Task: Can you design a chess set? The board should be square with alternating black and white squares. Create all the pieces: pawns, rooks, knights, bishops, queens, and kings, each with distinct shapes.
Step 2356:
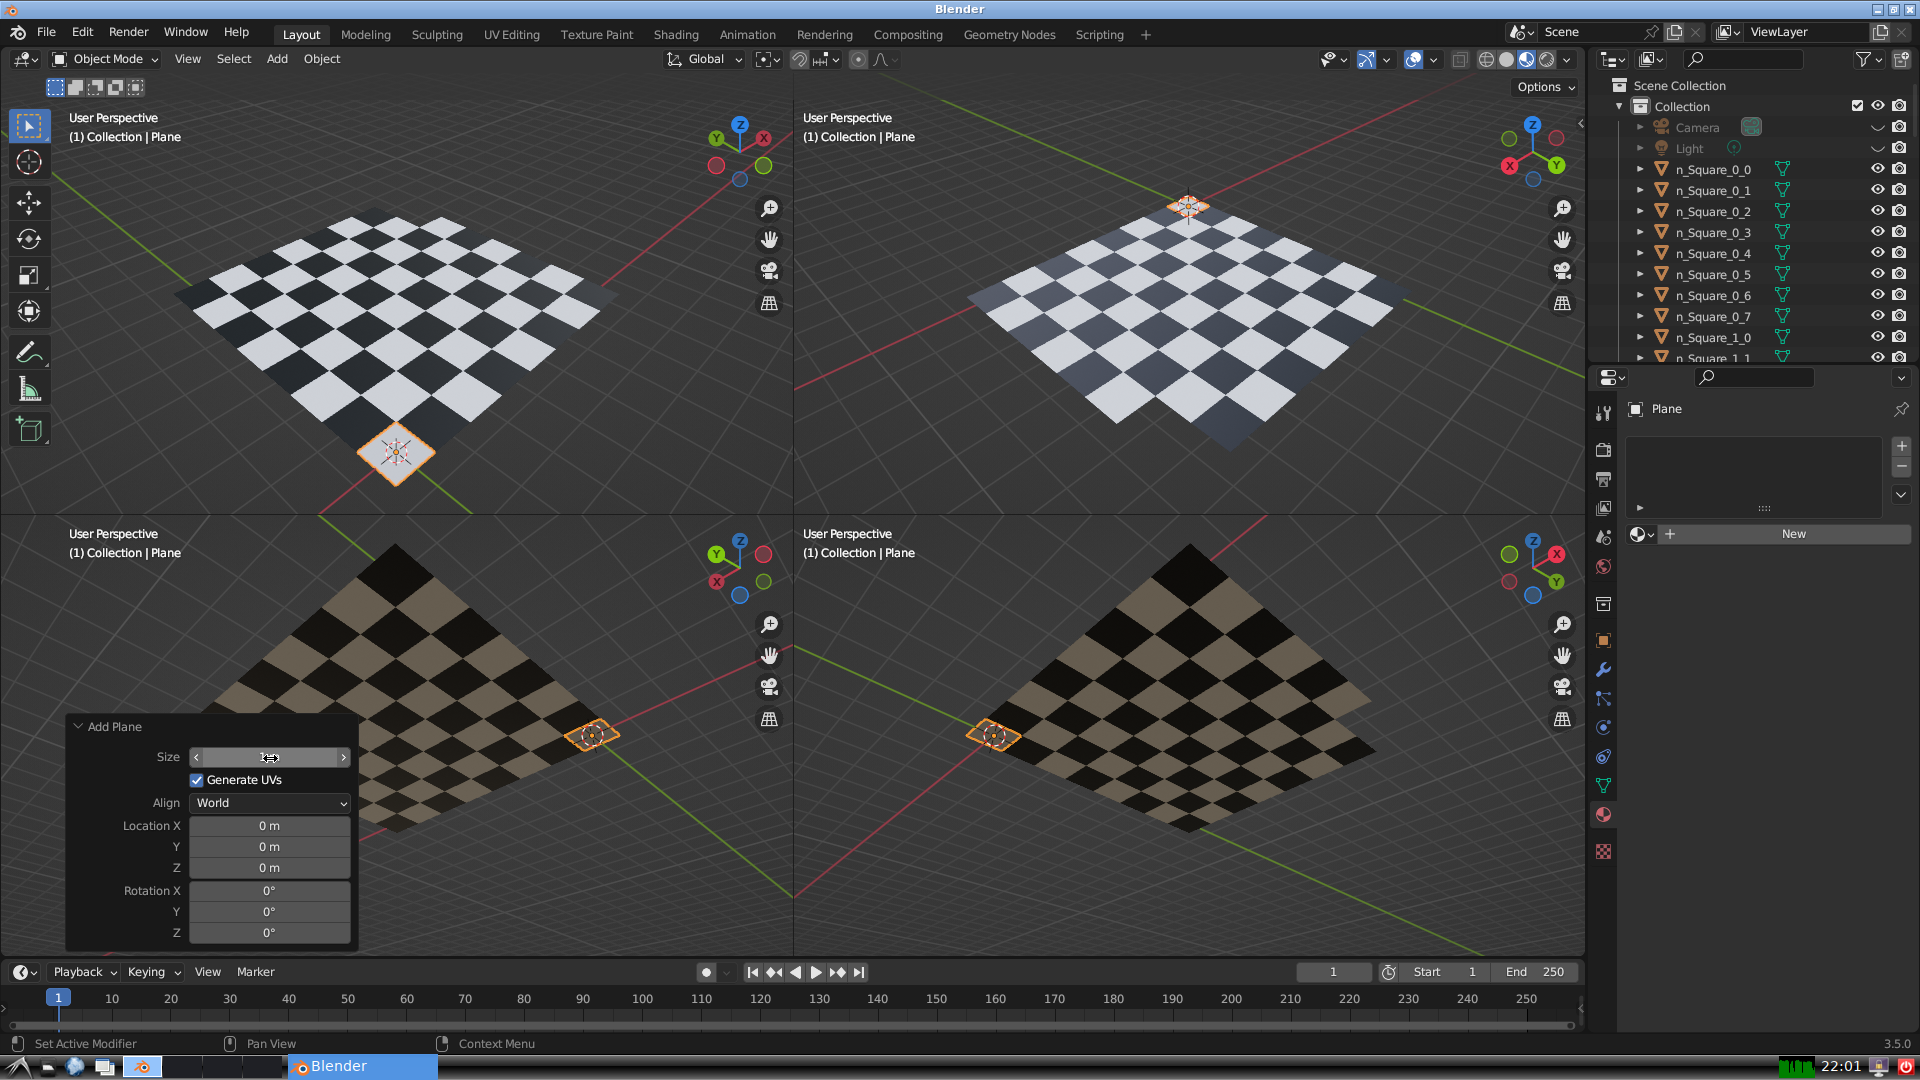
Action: {"mouse_move": [960, 540]}